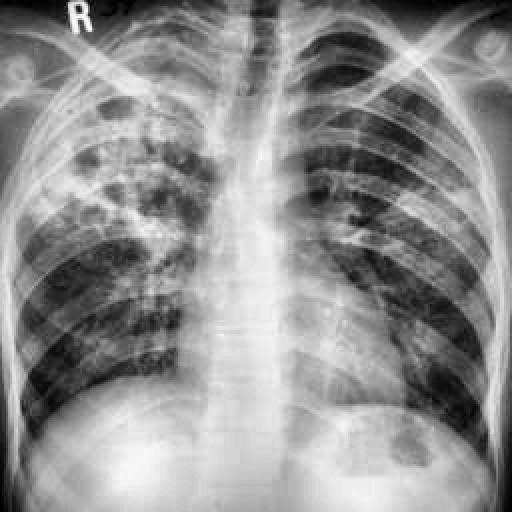
Finding: TUBERCULOSIS